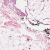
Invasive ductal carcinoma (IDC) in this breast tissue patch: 0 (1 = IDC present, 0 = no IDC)